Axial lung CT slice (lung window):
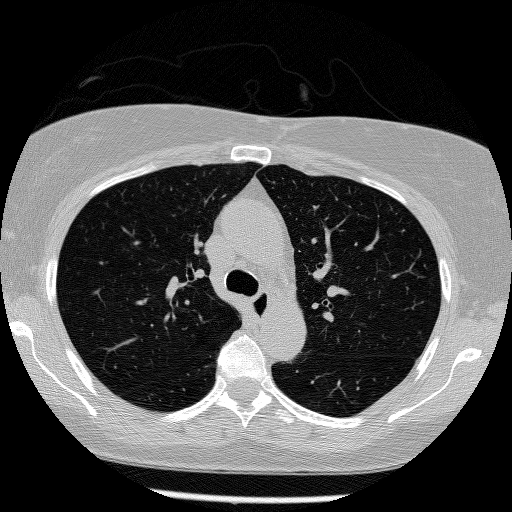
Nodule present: no